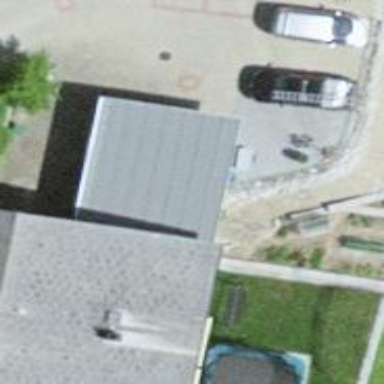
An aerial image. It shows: View of roof of building.